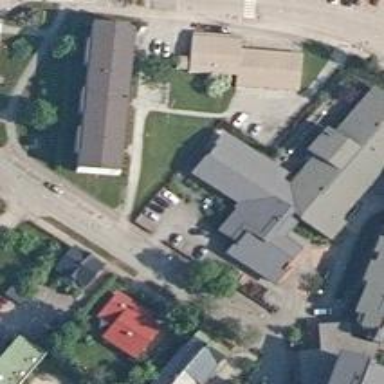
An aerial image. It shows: Residential building.